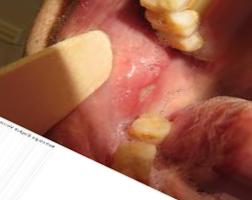
Condition: Mouth Ulcer